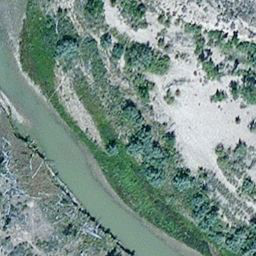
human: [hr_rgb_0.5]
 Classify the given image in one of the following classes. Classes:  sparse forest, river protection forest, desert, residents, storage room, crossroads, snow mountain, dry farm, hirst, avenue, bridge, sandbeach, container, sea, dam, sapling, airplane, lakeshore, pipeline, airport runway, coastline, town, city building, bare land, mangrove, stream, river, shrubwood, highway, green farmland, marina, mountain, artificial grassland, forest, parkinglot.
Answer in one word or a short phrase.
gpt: river